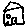
Label: house